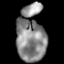
Tissue: lung
Cell type: Endothelial cells
Senescence score: 0.2276
Nuclear area (px): 1537
Mean DAPI intensity: 136.801